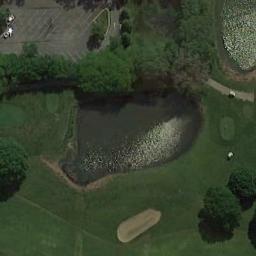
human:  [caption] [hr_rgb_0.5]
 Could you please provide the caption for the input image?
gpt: There are more than a dozen bunkers and winding paths in this area .

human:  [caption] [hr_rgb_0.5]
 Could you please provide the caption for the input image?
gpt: There are several bunkers and lakes and a few paths and many trees on a large green lawn on the golf course .

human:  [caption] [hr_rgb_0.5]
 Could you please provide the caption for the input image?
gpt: The golf course has a lake, Some putting greens, Fairways, Barrier trees and a sandpit .

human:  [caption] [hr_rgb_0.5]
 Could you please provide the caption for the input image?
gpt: There are many trees near the golf course .

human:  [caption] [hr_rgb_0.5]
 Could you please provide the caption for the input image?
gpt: There are some trees beside a lake on the golf course .